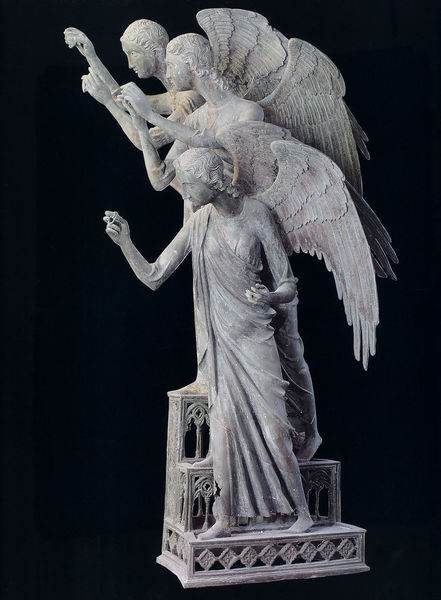
Titel: Orvieto, Dom, Fassadenschmuck
Künstler: Lorenzo Maitani
Standort: Orvieto, Dom (EU - I - Umbrien)
Schlagwörter: flügel, weiß, grau, hell, marmor, bart, arme, falten, federn, stehen, hände, figur, stehend, drei, gewänder, gotik, locken, renaissance, engel, skulptur, statue, italien, bank, treppe, metall, stufe, stufen, plastik, zeigen, foto, mittelalter, drohung, durchbrochen, römisch, staue, engeln, canova, palstik, deutend, 3, engelsskulptur, engelspdest